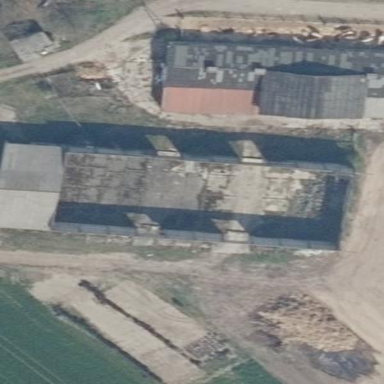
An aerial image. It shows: Silo building.